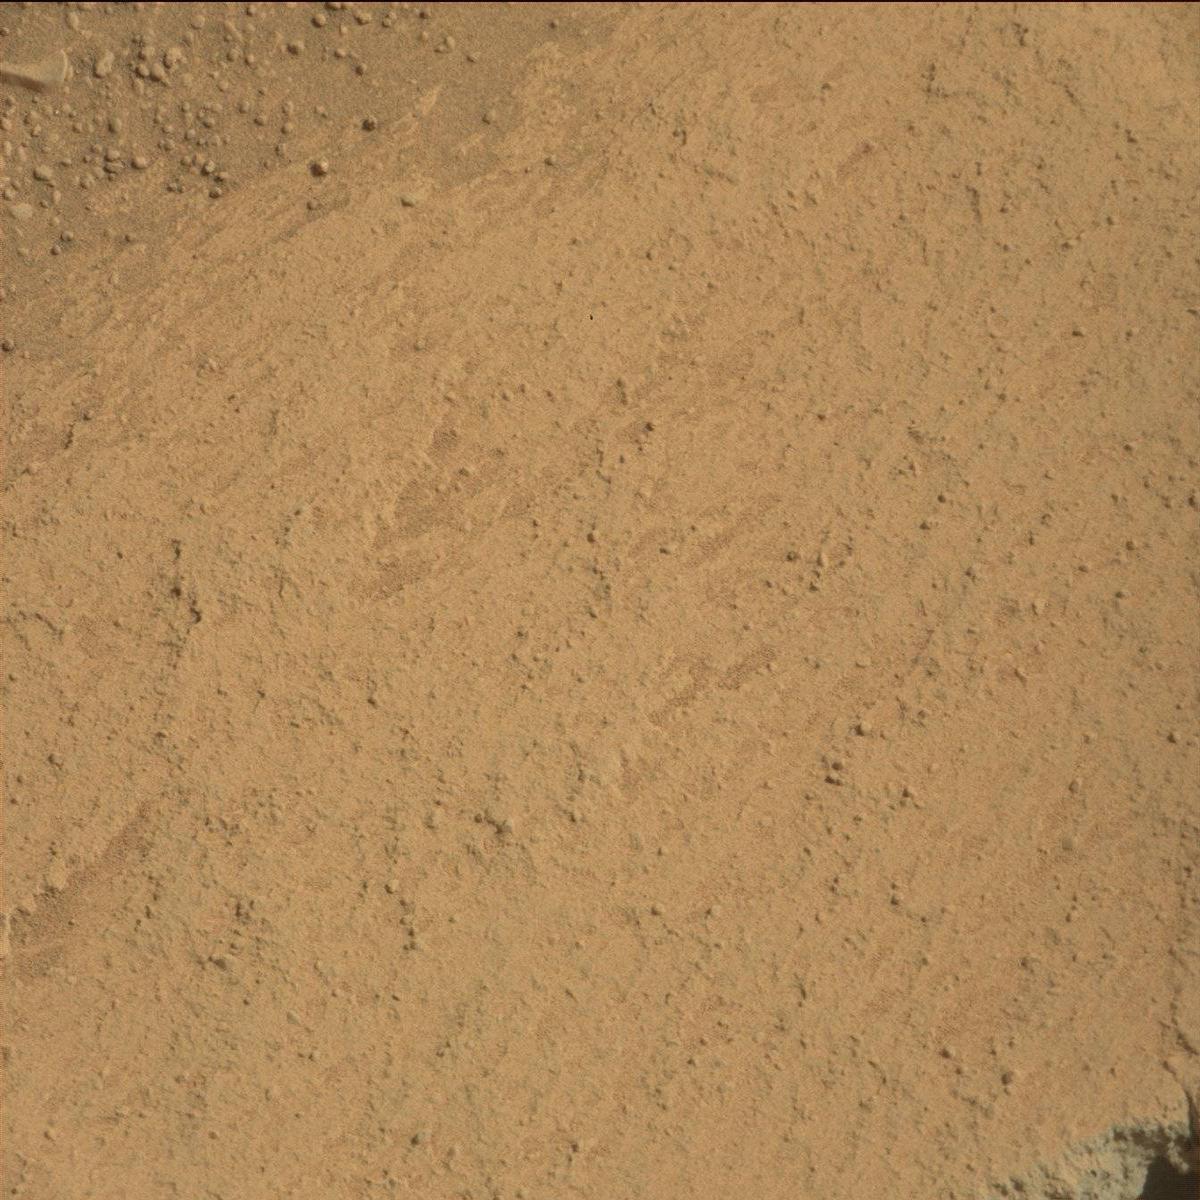
Terrain classes present: Bedrock, Sand / Soil